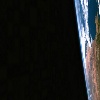
Label: space